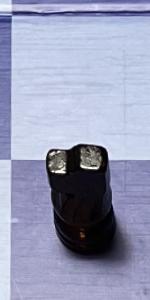
Label: Knight_Black